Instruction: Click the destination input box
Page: home
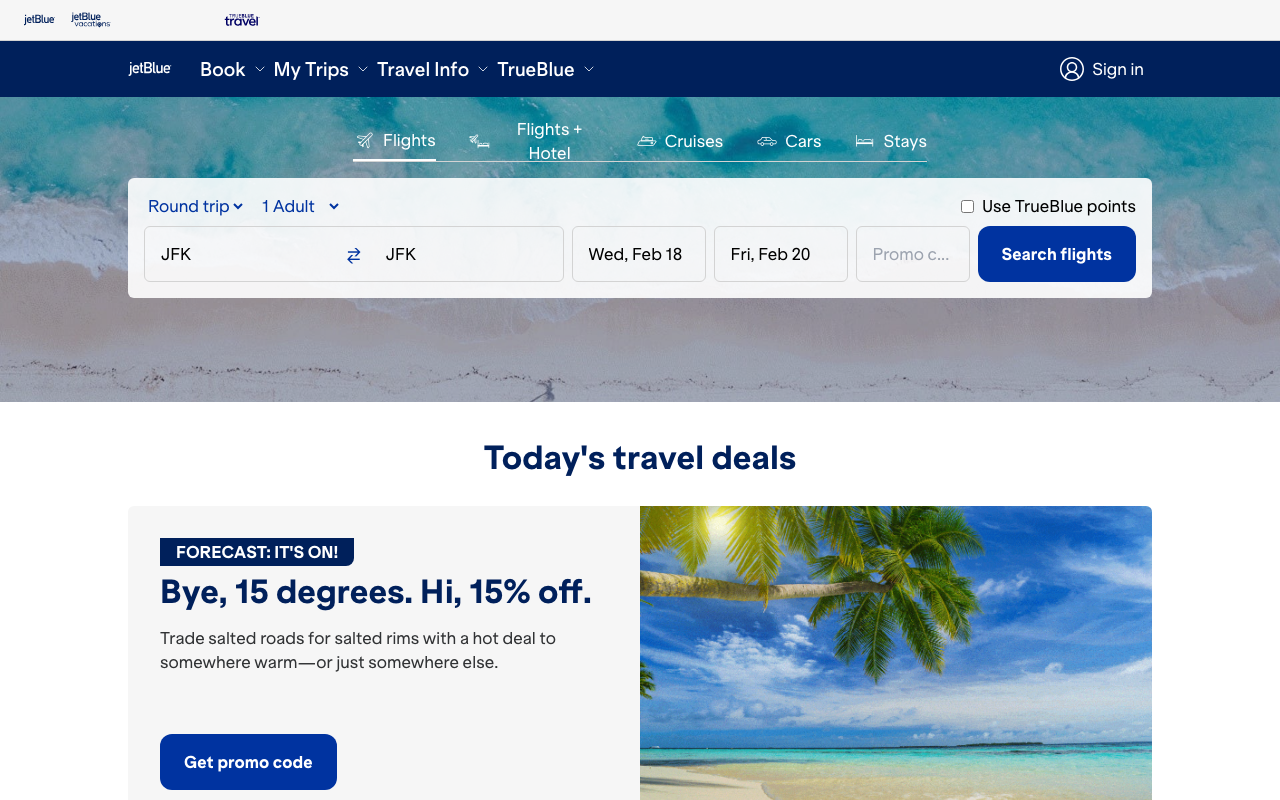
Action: click